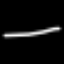
Label: line